Question: I am trying to draw a grid using matplotlib. The zorder of the grid should be behind all other lines in the plot. My problem so far is that the
minor grid lines are always drawn in front of the major grid lines i.e.
'''
import matplotlib.pyplot as plt
import numpy as np
from matplotlib.ticker import MultipleLocator, FormatStrFormatter
plt.rc('text', usetex=True)
plt.rc('font', family='serif')
f = plt.figure(figsize=(4,4))
ax = f.add_subplot(111)
ax.xaxis.set_minor_locator(MultipleLocator(1))
ax.xaxis.set_major_locator(MultipleLocator(10))
ax.yaxis.set_minor_locator(MultipleLocator(1))
ax.yaxis.set_major_locator(MultipleLocator(10))
majc ="#3182bd"
minc ="#deebf7"
ax.xaxis.grid(True,'minor',color=minc, ls='-', lw=0.2)
ax.yaxis.grid(True,'minor',color=minc, ls='-', lw=0.2)
ax.xaxis.grid(True,'major',color=majc, ls='-')
ax.yaxis.grid(True,'major',color=majc,ls ='-')
ax.set_axisbelow(True)
x = np.linspace(0, 30, 100)
ax.plot(x, x, 'r-', lw=0.7)
[line.set_zorder(3) for line in ax.lines]
plt.savefig('test.pdf')
'''
Any suggestions? Thank you.
EDIT: close-up example

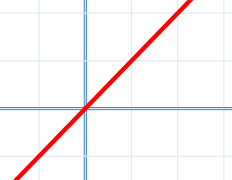
Answer: Even more specifically, it looks like it draws vertical majors, vertical minors, horizontal majors, horizontal minors, and plotted lines, in that order. Probably pretty deep in the matplotlib basics.
For the colors you're using, you could work around by distinguishing major and minor by alpha, not RGB. Changing two lines of your example:
'''
ax.xaxis.grid(True,'minor',color=majc, alpha=0.2, ls='-', lw=0.2)
ax.yaxis.grid(True,'minor',color=majc, alpha=0.2, ls='-', lw=0.2)
'''
result: